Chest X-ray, AP view. Patient: 53 years old, sex F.
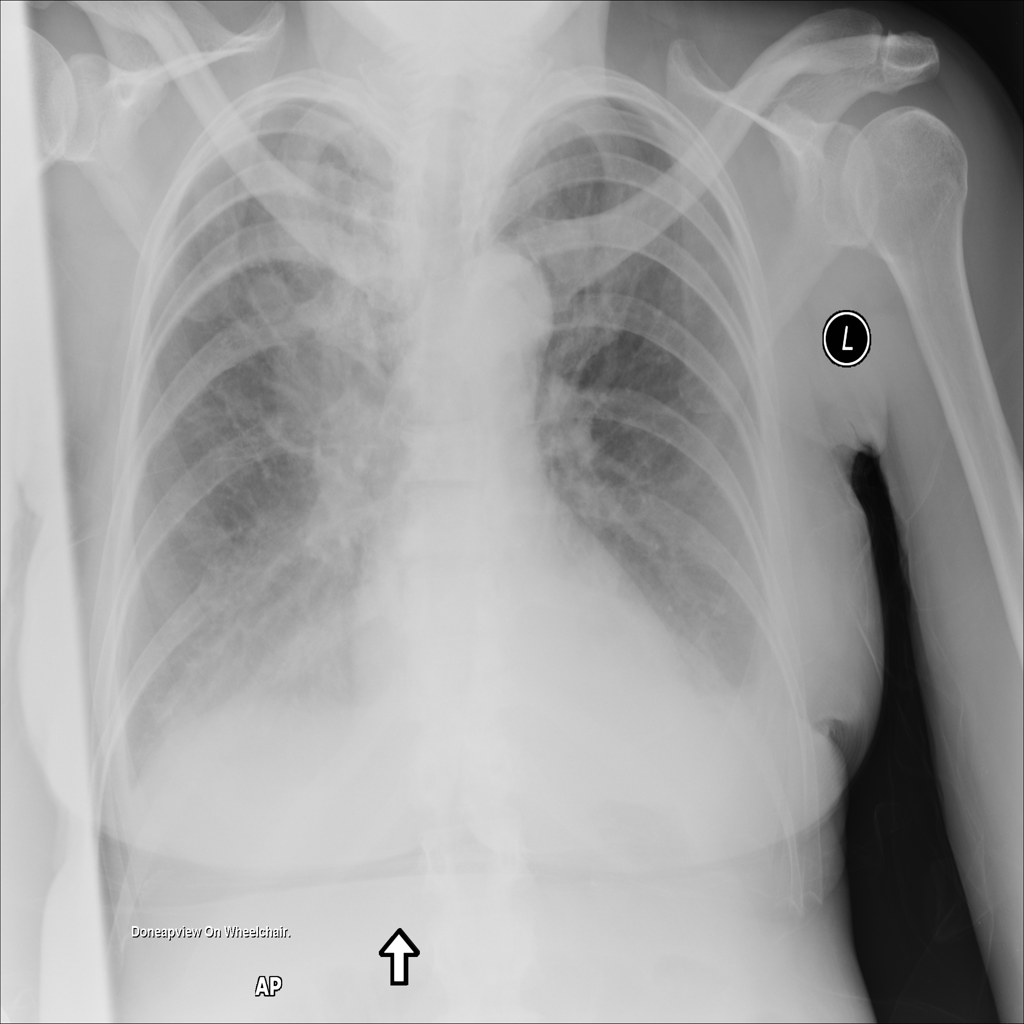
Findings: Atelectasis, Effusion, Infiltration, Mass